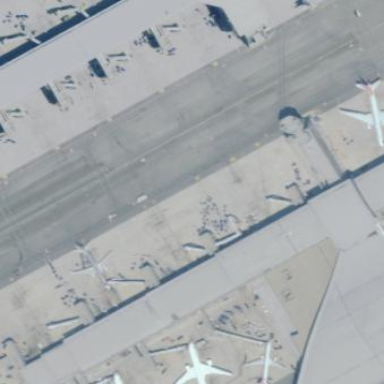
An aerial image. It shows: Apron at the airport.